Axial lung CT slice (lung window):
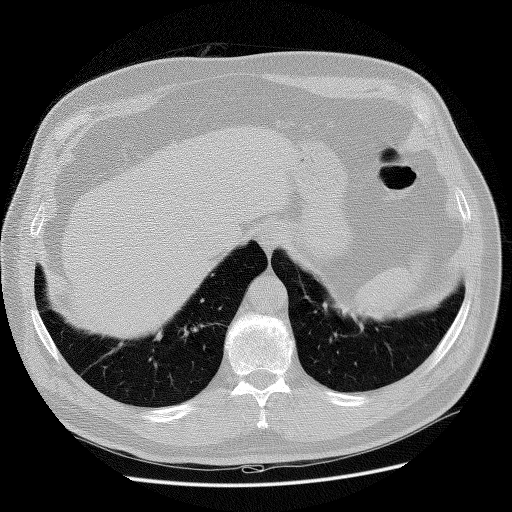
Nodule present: no